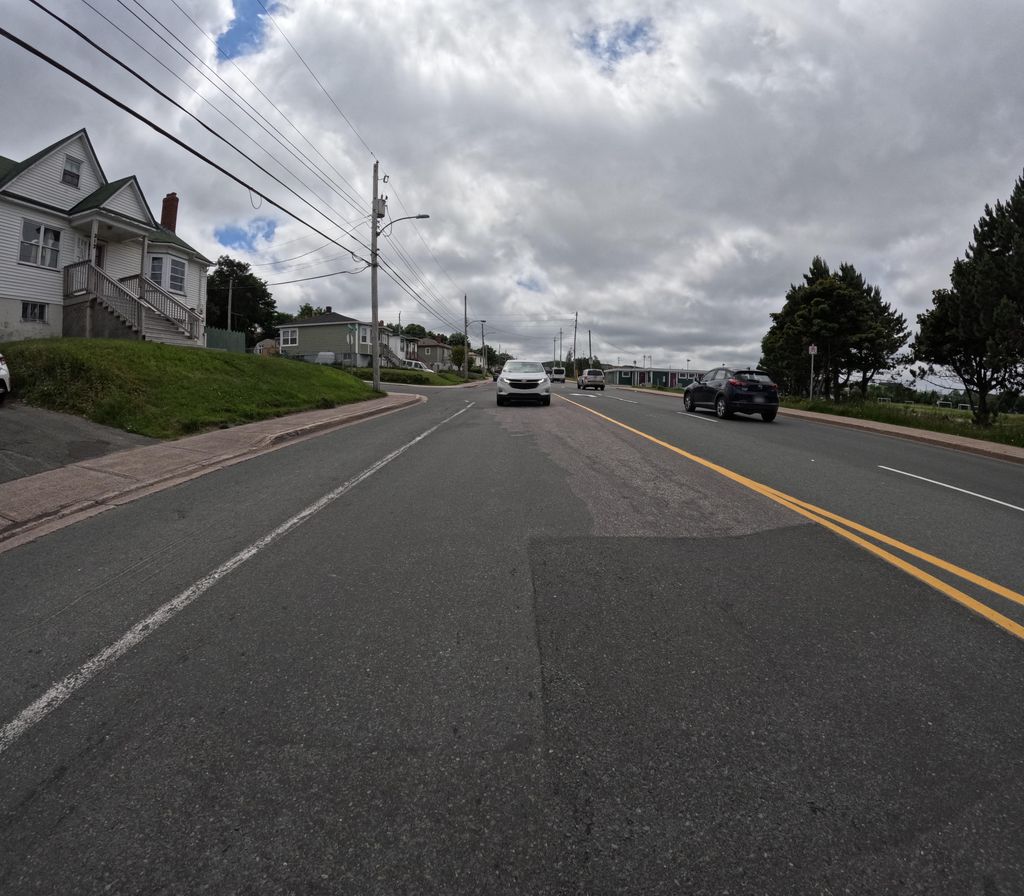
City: st_johns